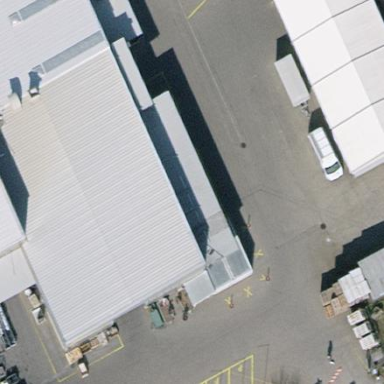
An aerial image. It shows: View of roof of building.